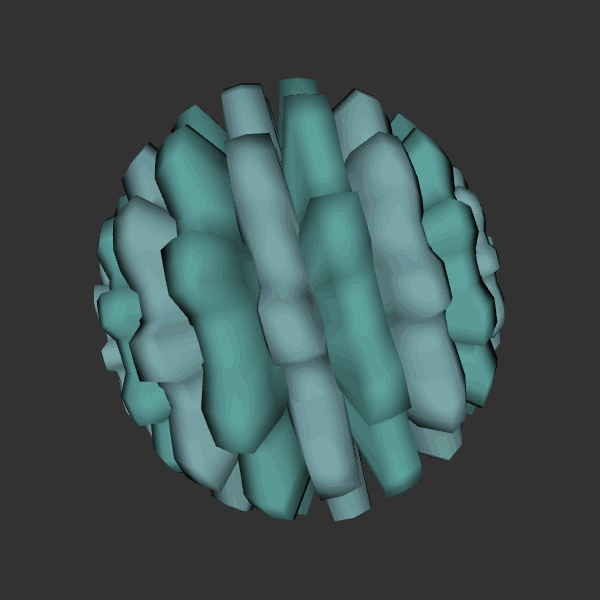
Background: dark